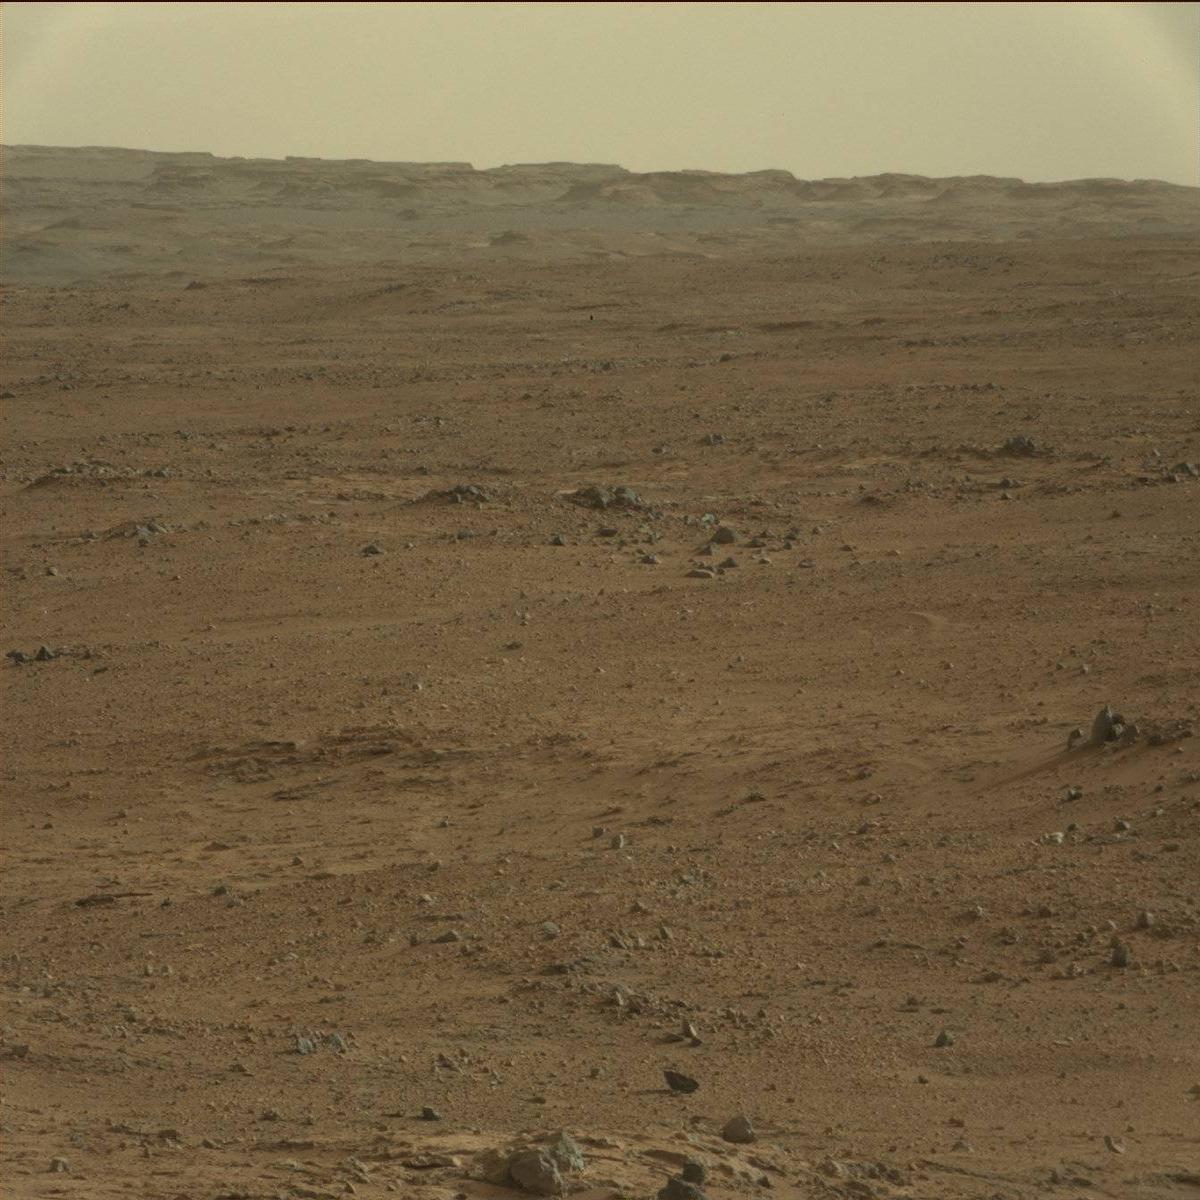
Terrain classes present: Bedrock, Ridge, Rock, Sand / Soil, Sky